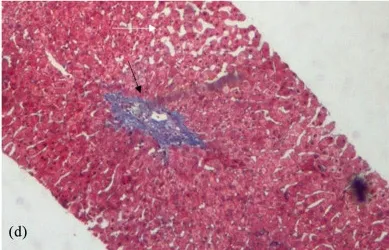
CT and pathological features in case 3. (d) Central venous occlusion (black arrow) and hepatic sinusoidal dilatation (white arrows) are observed (Masson staining, 10 x 10).
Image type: pathology (masson_trichrome)